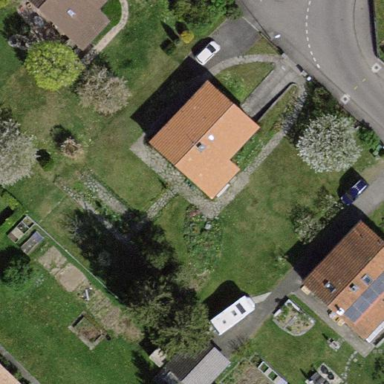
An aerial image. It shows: Garden enclosed by fence.